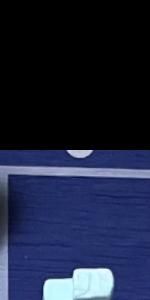
Label: Empty